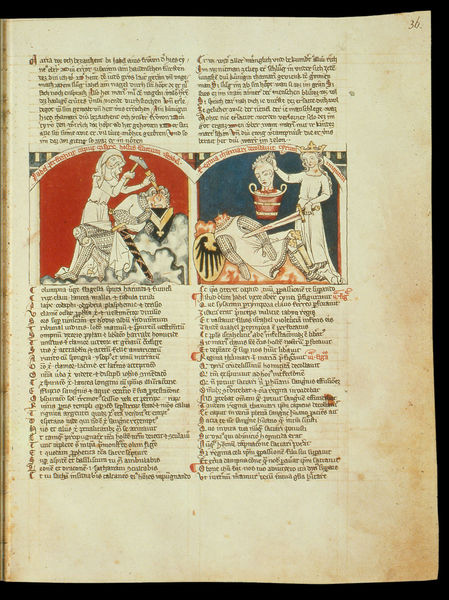
Titel: Speculum humanae salvationis; Codex Cremifanensis 243
Institution: Kremsmünster, Stiftsbibliothek
Schlagwörter: adler, blau, kopf, gelb, menschen, frau, schwarz, weiss, zeichnung, rot, augen, enthauptung, geköpft, hinrichtung, köpfen, tod, tot, gold, blatt, krone, schön, schrift, bilder, spalten, scheide, harmonie, schild, blut, buch, seite, illustration, schwert, text, buchstaben, initiale, ritter, rüstung, buchseite, wappen, hammer, töten, zeilen, kopflos, latein, buchmalerei, meissel, kettenhemd, schilkd, #nagel, angetrennter kopf